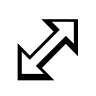
Cursor type: resize_sw
OS/theme: linux-xcursor-pro
Variant: white